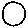
Label: moon